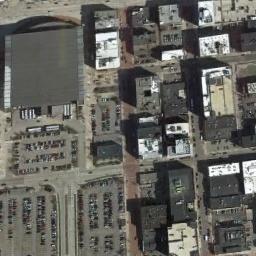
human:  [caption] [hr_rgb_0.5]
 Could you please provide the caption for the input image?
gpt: The commercial area is near a parking lot .

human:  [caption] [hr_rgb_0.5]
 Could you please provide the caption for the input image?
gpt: A commercial area has lots of buildings arranged neatly and some parking lots are next to the commercial area .

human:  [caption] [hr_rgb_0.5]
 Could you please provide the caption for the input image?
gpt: The building is very high .

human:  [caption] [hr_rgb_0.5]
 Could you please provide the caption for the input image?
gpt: In a business district there are many tall buildings of different shapes and several roads with many cars  There are many cars in the open space beside the road .

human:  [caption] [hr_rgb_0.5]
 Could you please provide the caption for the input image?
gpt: There are several parking lots beside some black buildings on a commercial area .